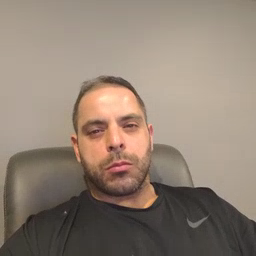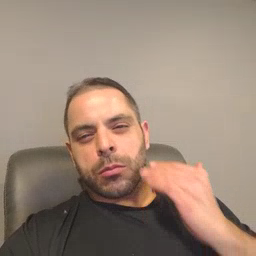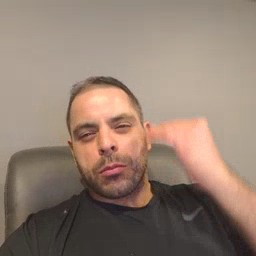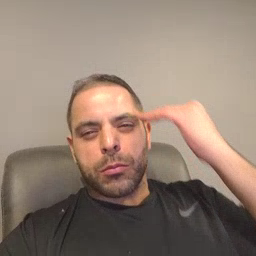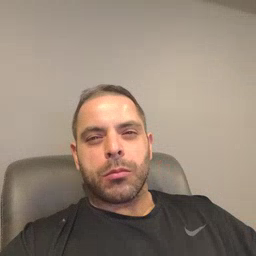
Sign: head